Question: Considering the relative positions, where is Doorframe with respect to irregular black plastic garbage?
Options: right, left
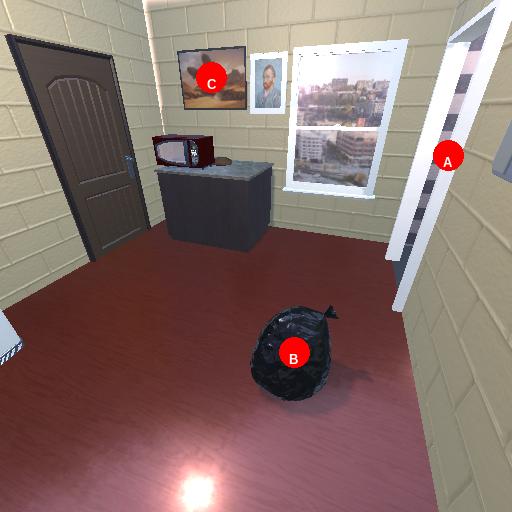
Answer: right